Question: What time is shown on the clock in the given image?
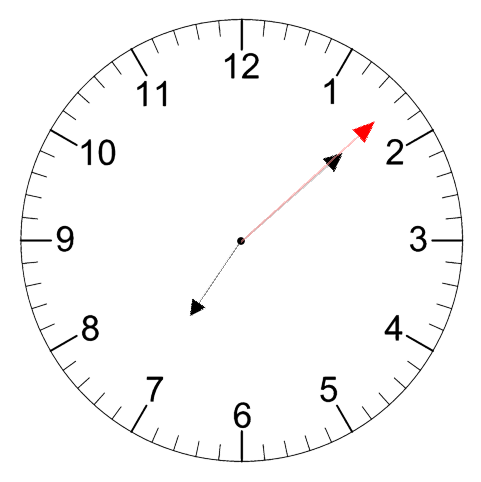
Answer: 07:08:08